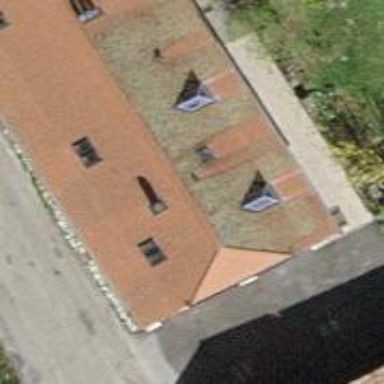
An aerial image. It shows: Cozy bed and breakfast guest house with available parking.